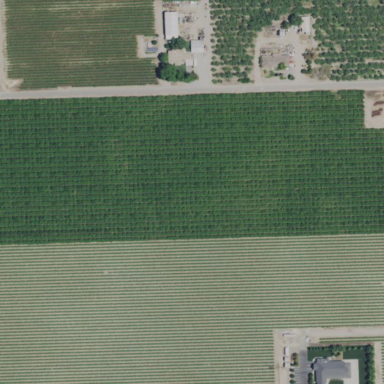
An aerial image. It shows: Vineyard growing grapes.